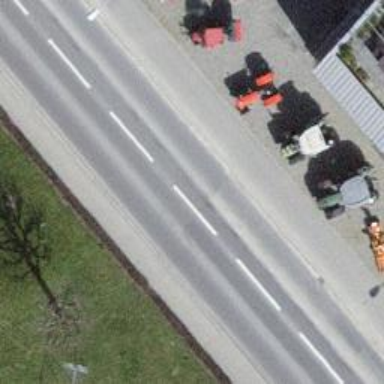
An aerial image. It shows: Secondary road with separate sidewalks on both sides.